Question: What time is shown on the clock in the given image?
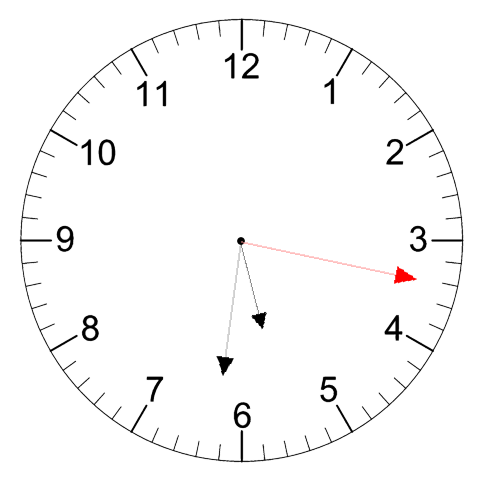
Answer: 05:31:17